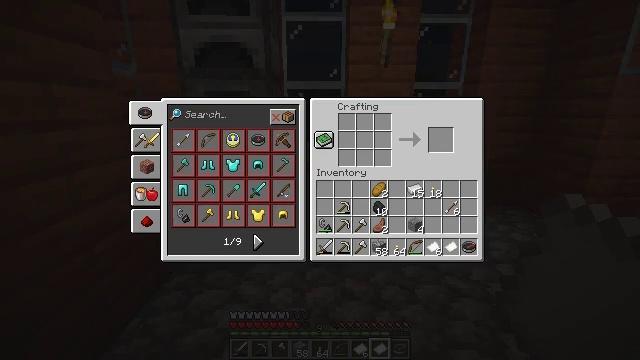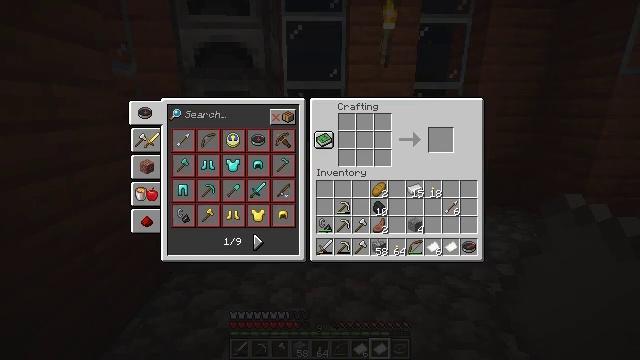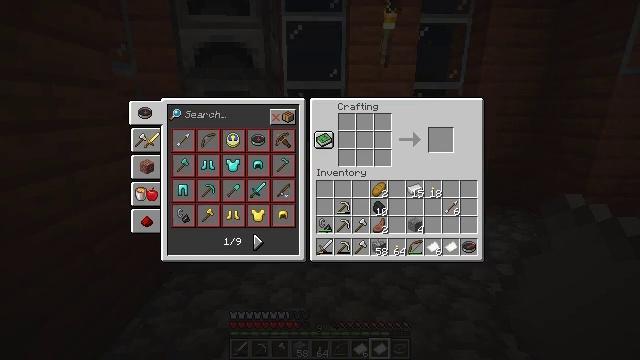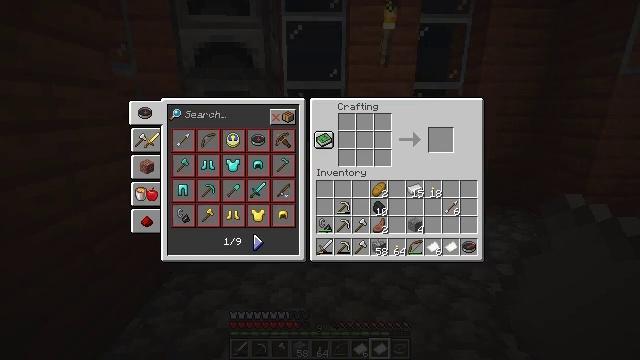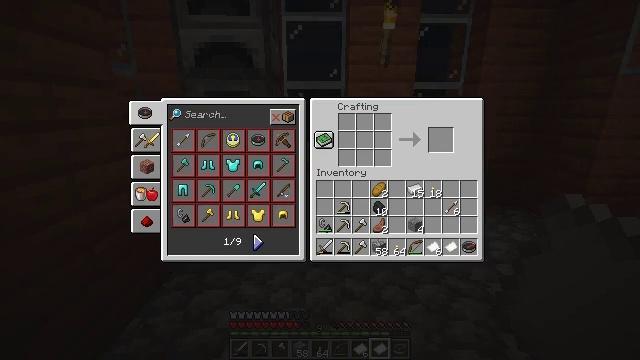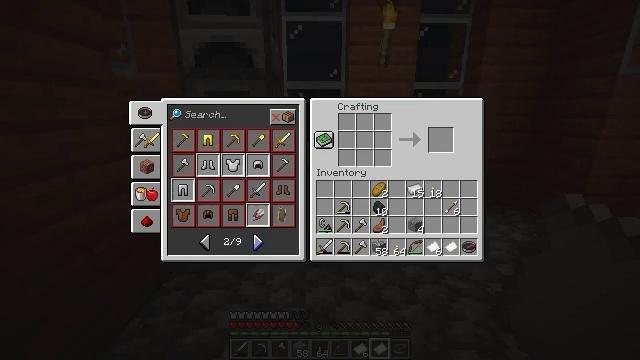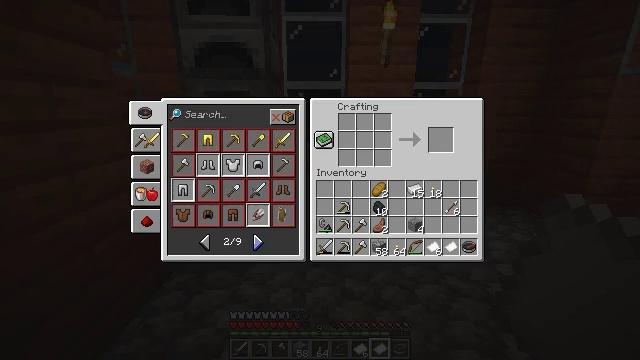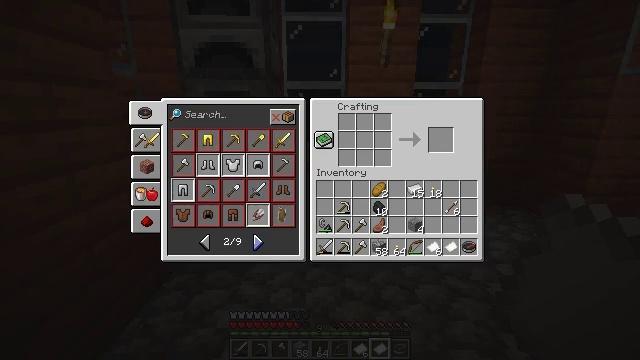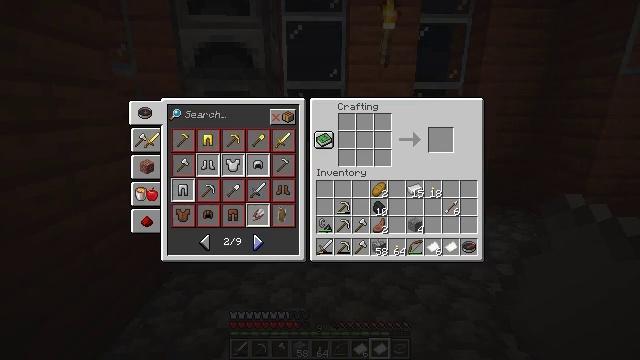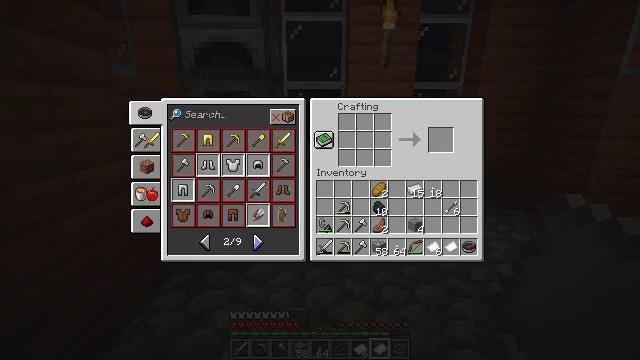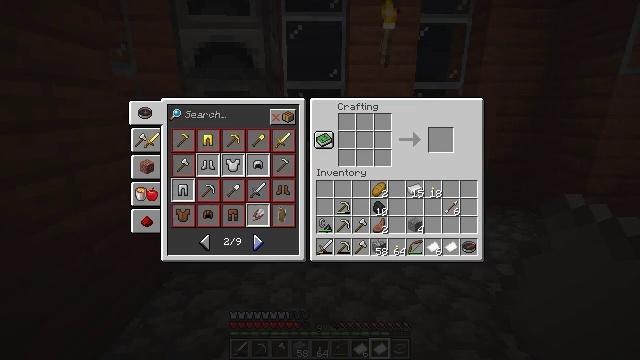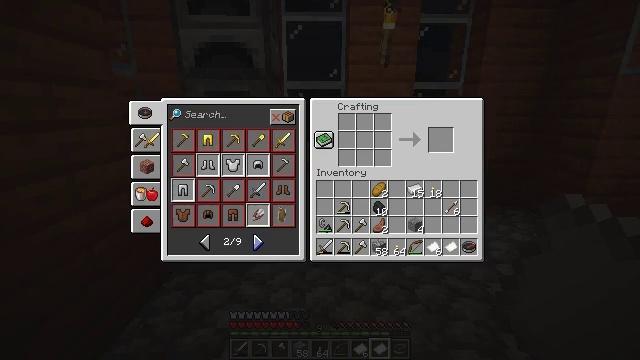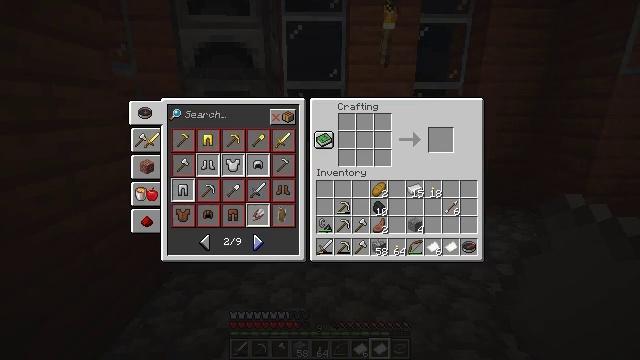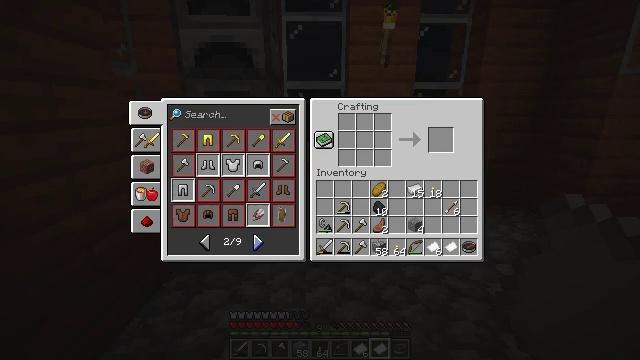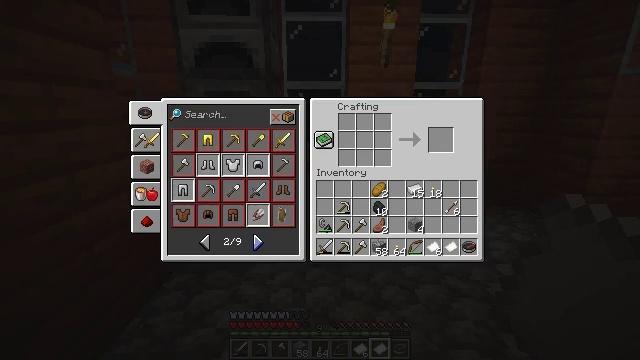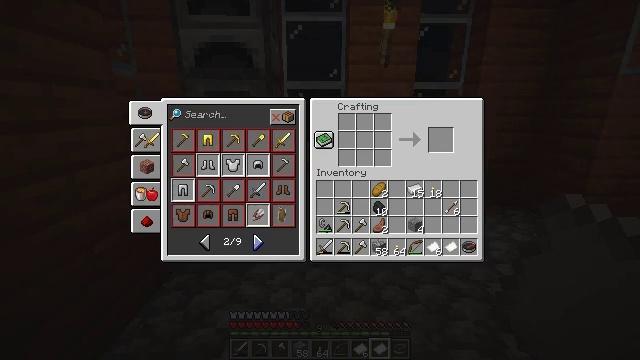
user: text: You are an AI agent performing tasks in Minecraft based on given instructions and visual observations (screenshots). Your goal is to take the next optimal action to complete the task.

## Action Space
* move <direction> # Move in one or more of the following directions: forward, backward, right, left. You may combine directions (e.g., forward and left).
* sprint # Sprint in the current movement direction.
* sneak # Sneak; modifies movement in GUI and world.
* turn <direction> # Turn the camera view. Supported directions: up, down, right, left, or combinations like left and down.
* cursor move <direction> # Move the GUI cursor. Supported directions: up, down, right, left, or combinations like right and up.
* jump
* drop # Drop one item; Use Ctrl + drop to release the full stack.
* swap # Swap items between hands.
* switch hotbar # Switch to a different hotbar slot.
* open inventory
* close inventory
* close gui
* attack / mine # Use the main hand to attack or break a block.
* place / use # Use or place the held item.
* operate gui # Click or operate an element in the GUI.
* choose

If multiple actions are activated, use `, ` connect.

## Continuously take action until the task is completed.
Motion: motion action
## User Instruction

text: Prepare to craft a stonecutter.
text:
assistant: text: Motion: turn left
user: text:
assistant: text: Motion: turn down
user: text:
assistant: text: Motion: no_op
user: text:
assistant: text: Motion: no_op
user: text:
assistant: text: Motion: attack / mine
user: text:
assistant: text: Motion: attack / mine
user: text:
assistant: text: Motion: attack / mine
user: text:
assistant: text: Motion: no_op
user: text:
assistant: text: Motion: no_op
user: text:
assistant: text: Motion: no_op
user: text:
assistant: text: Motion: no_op
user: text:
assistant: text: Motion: no_op
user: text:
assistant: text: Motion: no_op
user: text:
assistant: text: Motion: no_op
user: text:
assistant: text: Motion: no_op
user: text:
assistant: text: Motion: attack / mine
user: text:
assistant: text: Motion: attack / mine
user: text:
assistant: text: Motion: attack / mine
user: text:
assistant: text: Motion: no_op
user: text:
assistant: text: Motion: no_op
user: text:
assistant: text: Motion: no_op
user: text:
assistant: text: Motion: no_op
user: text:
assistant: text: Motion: no_op
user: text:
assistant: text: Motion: no_op
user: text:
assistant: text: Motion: no_op
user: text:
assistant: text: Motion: no_op
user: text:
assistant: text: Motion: no_op
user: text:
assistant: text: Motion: attack / mine
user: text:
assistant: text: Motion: attack / mine
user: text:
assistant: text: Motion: no_op